Interaction volume radius: 5 \u00c5
Interaction volume height: 35 \u00c5
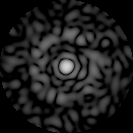
Disorder parameter: 0.8056